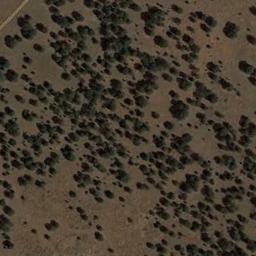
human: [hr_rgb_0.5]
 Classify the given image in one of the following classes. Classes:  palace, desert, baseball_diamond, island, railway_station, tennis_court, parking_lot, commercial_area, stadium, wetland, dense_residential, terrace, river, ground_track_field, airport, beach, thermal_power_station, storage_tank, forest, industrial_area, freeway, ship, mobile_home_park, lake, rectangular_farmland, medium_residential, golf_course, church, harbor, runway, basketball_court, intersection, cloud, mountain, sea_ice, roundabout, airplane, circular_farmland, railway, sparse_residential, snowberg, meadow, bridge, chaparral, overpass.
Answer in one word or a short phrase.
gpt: chaparral